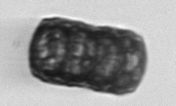
Label: Paralia_sulcata